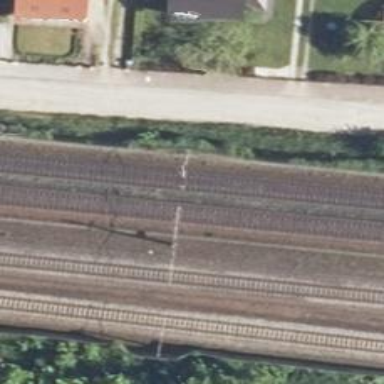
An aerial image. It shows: Milestone along the railway with catenary mast.